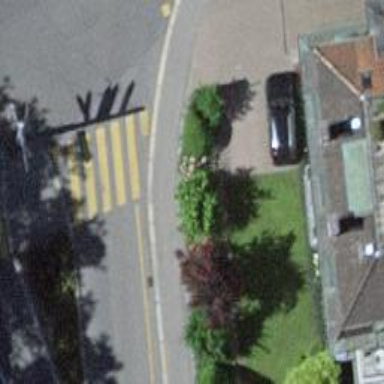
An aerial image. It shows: Kerb serving as barrier.